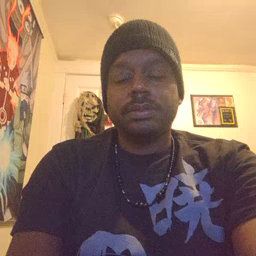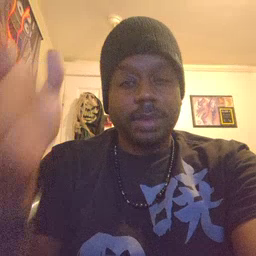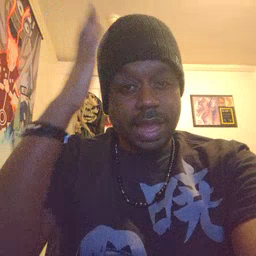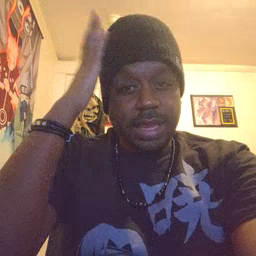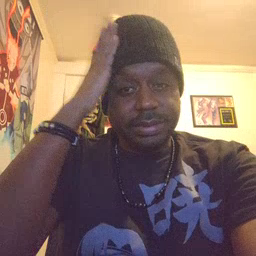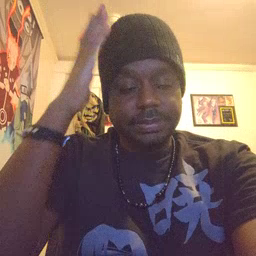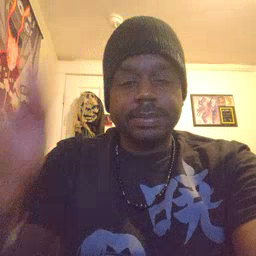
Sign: hat